Field crop: maize
Growth stage: 2
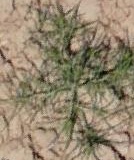
Species: salsola